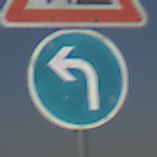
Verkehrszeichen: VorgeschriebeneFahrtrichtungLinks
Zusatzzeichen oben: Arbeitsstelle
Umgebung: Outdoor, Nature
Tageszeit: MorningAfternoon
Wetter: Clear
Licht: Natural
Jahreszeit: NotSpecified
Kontrast: HighContrast